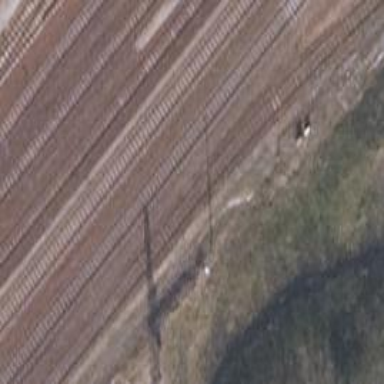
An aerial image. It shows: Railway switch.